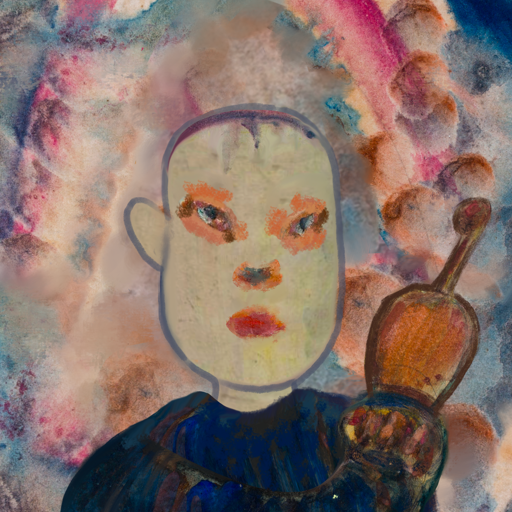
Background: Rupkatha, Head And Neck Front: Hill_Girl, Face Front: Boggyland, Bust: Pipe, Hair Front: Blank, Head Accessory: Blank, Second Necklace: Blank, Necklace: Blank, Baby: Blank